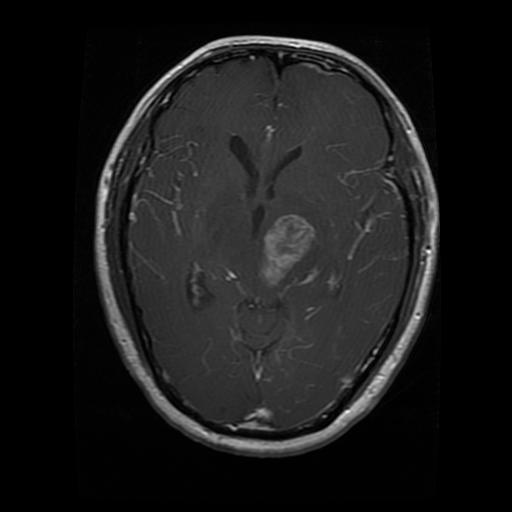
Label: glioma